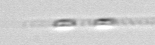
Label: Leptocylindrus